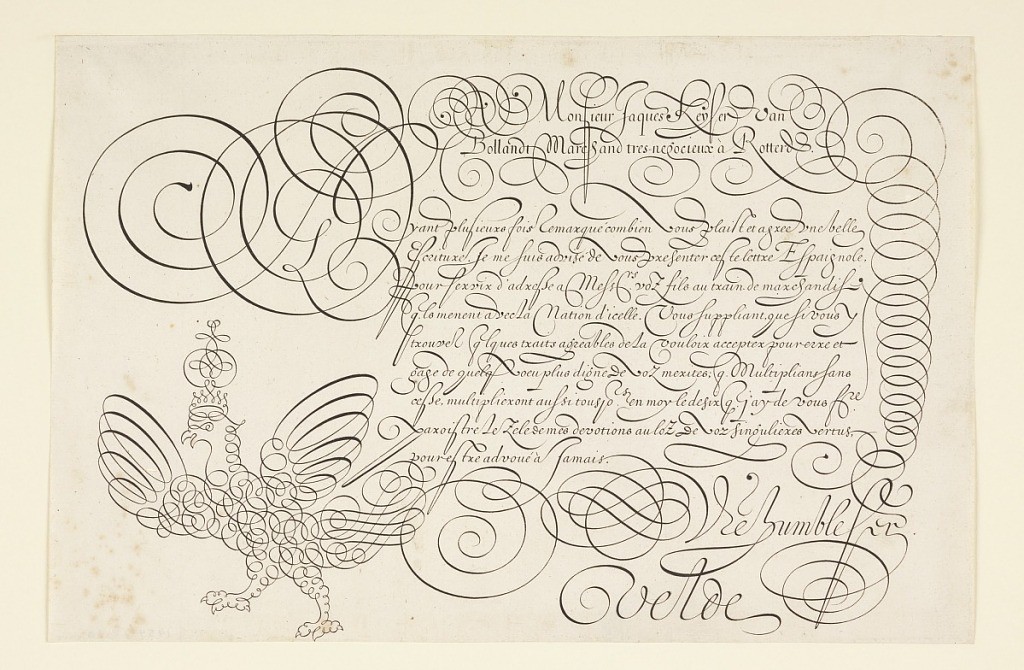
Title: Writing Example from Spieghel der Schrijfkonste. Tweede Deel (The Mirror of Art Writing, Second Part)
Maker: Jan van de Velde I, Netherlandish, 1569–1623
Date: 1609
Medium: Engraving on laid paper
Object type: Print
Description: Ornate example of script in the form of a letter. Flourishes include swirls and a crowned eagle at lower left.